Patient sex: M
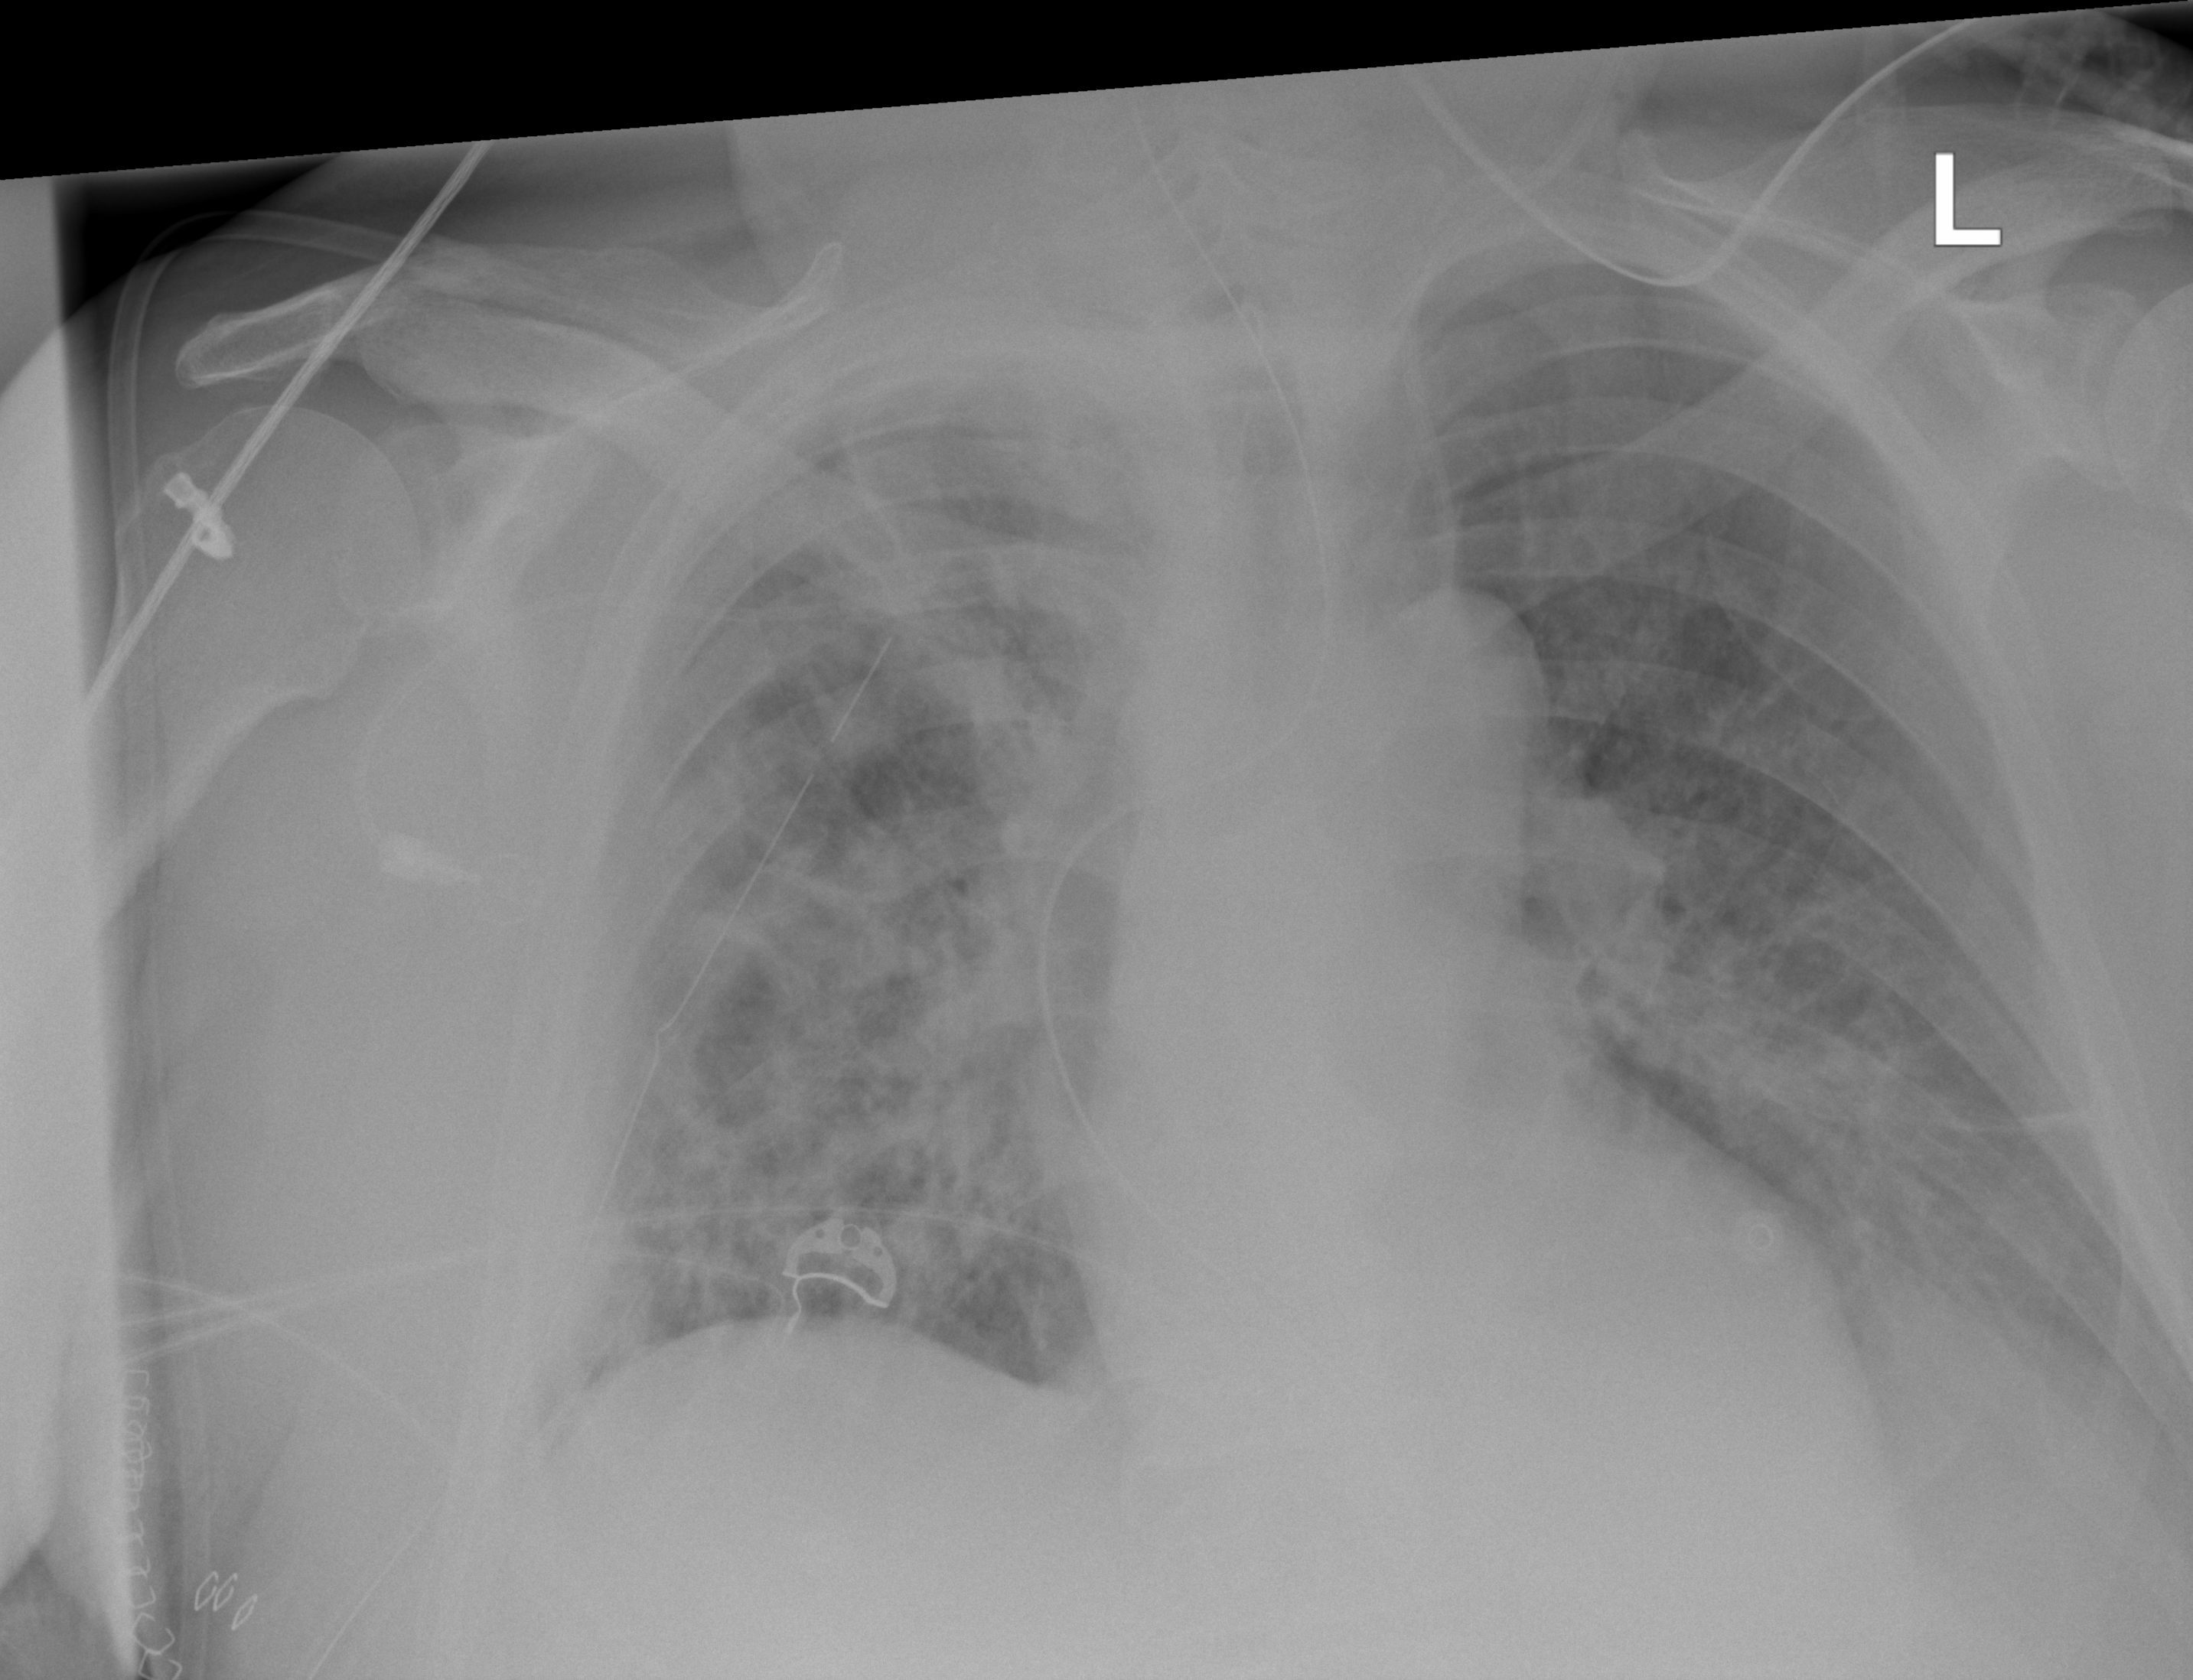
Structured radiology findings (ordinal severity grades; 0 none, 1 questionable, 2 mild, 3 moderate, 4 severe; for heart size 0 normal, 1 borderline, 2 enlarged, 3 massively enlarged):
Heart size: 1
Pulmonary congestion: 2
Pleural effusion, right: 2
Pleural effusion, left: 2
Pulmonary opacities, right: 3
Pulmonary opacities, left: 2
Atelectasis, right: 3
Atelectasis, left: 2